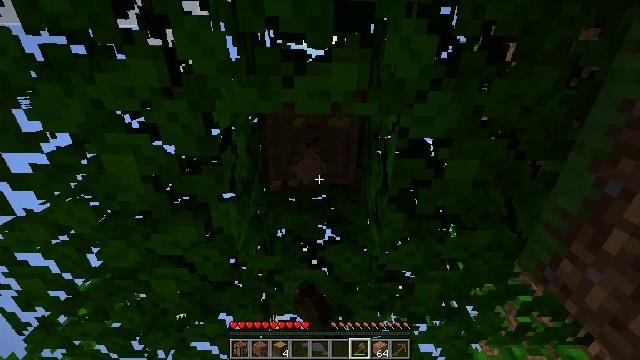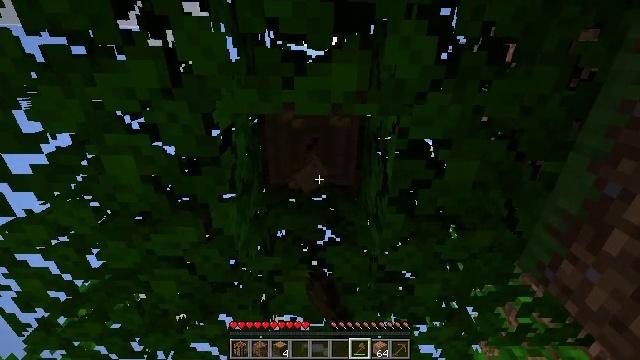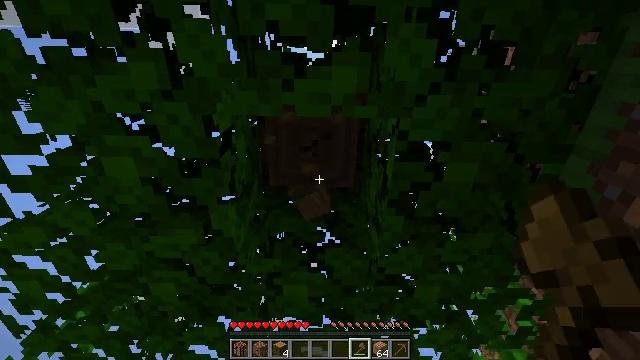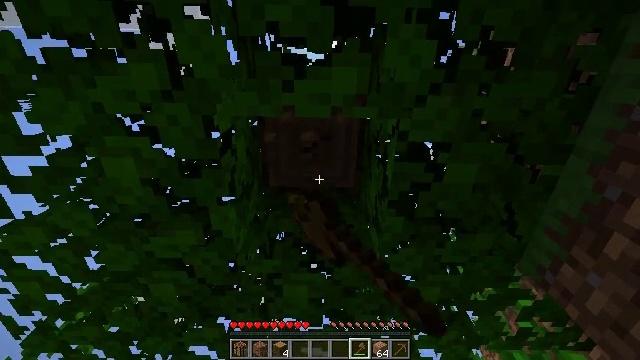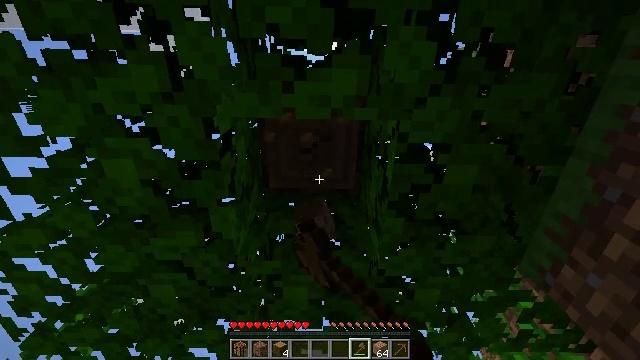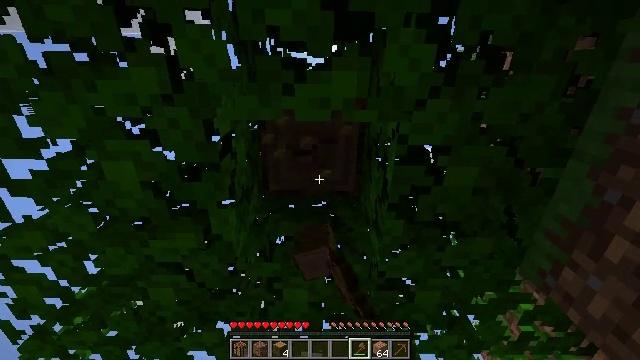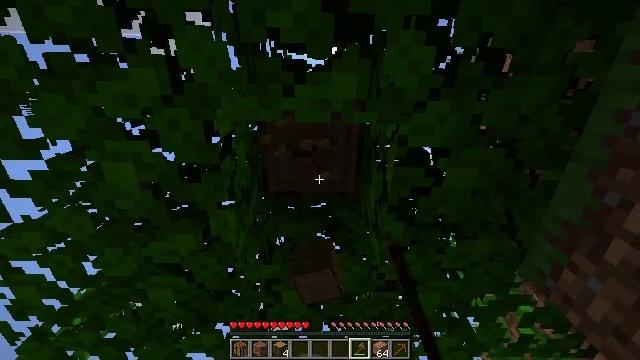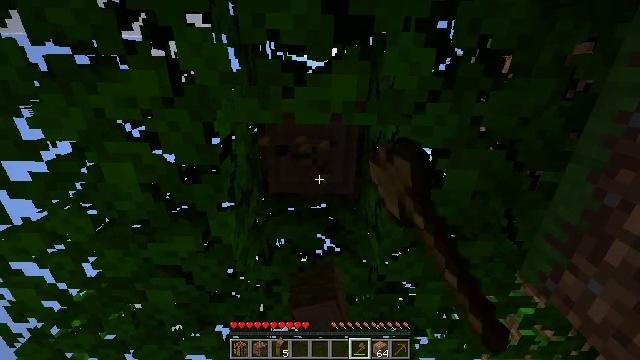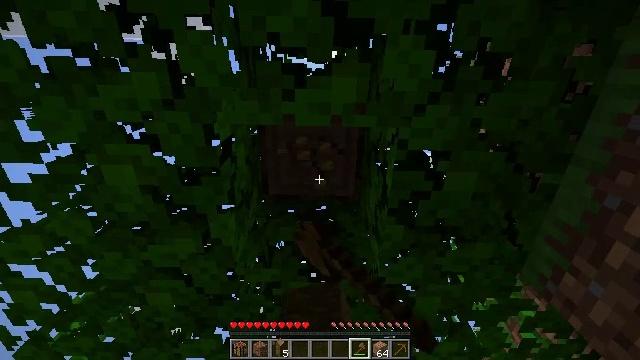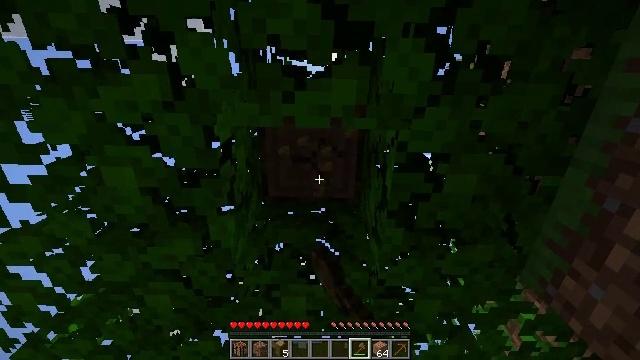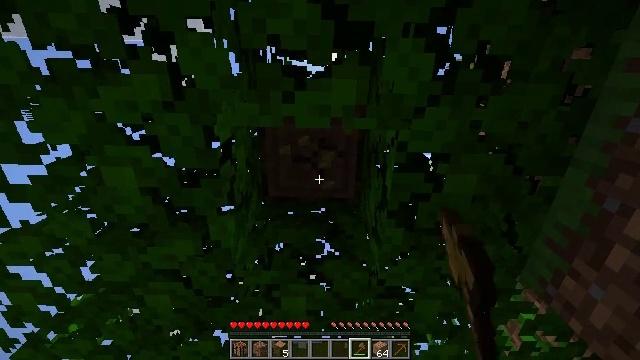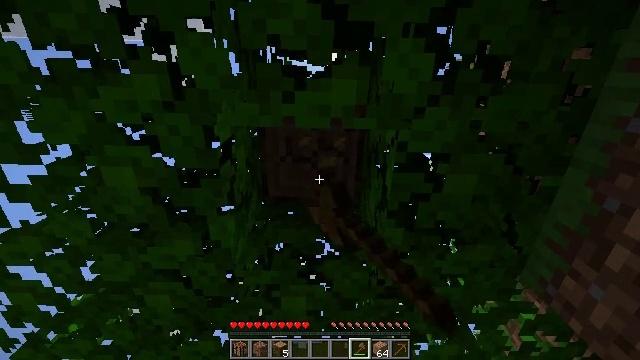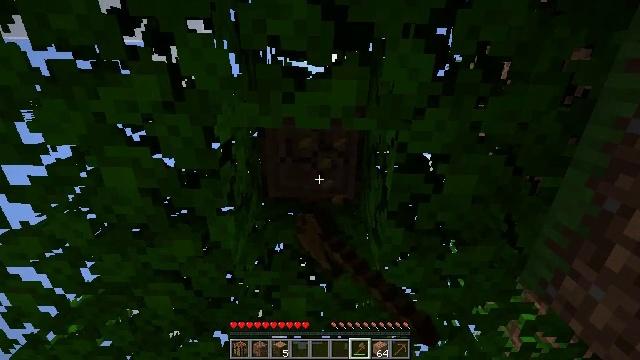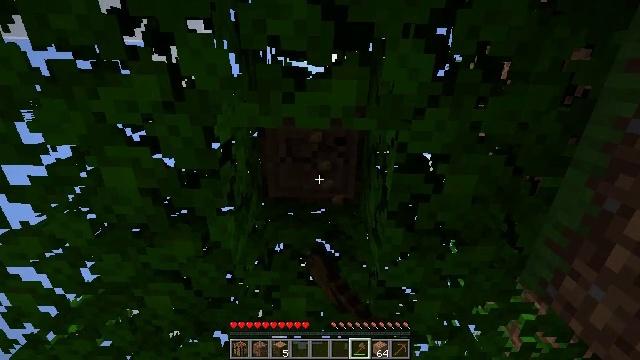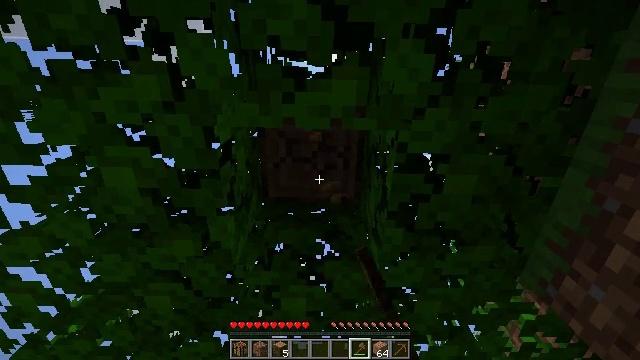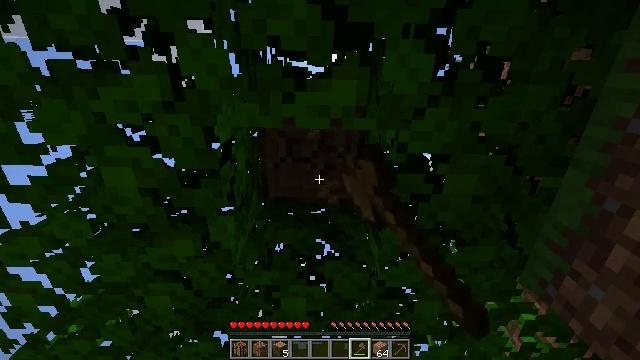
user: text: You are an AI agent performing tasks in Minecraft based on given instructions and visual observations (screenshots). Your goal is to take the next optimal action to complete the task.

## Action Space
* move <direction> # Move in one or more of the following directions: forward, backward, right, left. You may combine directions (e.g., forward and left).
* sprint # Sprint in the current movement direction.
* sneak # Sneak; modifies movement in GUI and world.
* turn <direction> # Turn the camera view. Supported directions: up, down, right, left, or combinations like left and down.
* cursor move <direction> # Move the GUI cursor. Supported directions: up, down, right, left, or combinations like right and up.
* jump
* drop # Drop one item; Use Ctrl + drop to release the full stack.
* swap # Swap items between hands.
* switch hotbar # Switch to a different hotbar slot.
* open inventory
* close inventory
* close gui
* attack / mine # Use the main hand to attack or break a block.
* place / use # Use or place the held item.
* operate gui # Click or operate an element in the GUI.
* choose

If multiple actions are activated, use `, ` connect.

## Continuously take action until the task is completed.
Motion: motion action
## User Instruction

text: Harvest the jungle log from the tree trunk.
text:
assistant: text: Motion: attack / mine
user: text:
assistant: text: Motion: attack / mine
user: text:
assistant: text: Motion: attack / mine
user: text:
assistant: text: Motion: attack / mine
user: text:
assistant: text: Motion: attack / mine
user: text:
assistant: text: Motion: attack / mine
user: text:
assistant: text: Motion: attack / mine
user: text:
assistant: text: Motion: attack / mine
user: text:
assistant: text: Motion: attack / mine
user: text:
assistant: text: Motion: attack / mine
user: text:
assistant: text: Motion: attack / mine
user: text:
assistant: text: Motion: attack / mine
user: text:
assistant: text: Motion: attack / mine
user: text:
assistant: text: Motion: attack / mine
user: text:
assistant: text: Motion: attack / mine
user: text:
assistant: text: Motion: attack / mine
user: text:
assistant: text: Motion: attack / mine
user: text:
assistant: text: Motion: attack / mine
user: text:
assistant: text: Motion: attack / mine
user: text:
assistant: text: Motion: attack / mine
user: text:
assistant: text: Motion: attack / mine
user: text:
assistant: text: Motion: attack / mine
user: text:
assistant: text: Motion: attack / mine
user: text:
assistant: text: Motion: attack / mine
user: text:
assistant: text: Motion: attack / mine
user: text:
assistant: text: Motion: attack / mine
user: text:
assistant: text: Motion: attack / mine
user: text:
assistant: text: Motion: attack / mine
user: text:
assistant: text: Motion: attack / mine
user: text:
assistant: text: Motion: attack / mine